Question: We have game records organised as following:

A player is allowed to play the game at different levels and a highscore table is kept to show the . Each game record on the highscore table contains a set of attributes, for example, the player's name, the total score obtained and the level from which the score was obtained. The list of game records is normally sorted from highest to the lowest score, indicating the rank of players from the highest to lowest level.
We have to implement
'''
public GameRecord[] updateGameRecords(GameRecord[] oldRecords, GameRecord newRecord)
'''
in the following way:
1. If there exists a record with same name and same level as newRecord then we update that record if the newRecord has a greater score and we then sort the oldRecords and return it. Otherwise, go to step 2
2. If the number of records with the same level as that of newRecord are less than 10, then we insert the new record in oldRecords and sort it and then return it.Otherwise, go to step 3.
3. If there is any record with poorer score at the same level as newRecord then we replace the record with lowest score of that level , since number of records for a given level cannot exceed 10 and then we sort and return oldRecords.
This have so far been my code:
'''
public GameRecord[] updateGameRecords(GameRecord[] oldRecords, GameRecord newRecord) {
int index = -1, r = 0;
boolean break_loop = false, same_name_level = false;
for (int i = 0; i < oldRecords.length; ++i) {
while (i < oldRecords.length && newRecord.getLevel() < oldRecords[i].getLevel()) {
++i;
continue;
}
while (i < oldRecords.length && i < oldRecords.length && newRecord.getLevel() == oldRecords[i].getLevel()) {
if (r == 0)
index = i;
++r;//r is number of records with same level
if (!break_loop && newRecord.getName().equals(oldRecords[i].getName())) {
same_name_level = true;
break_loop = true;
if (newRecord.getScore() > oldRecords[i].getScore()) {
oldRecords[i].setScore(newRecord.getScore());
}
}
++i;
}
if (break_loop == true)
break;
}
if (break_loop == true) {
Util.sort(oldRecords);
return oldRecords;
}
if (r > 0 && r < 10 && same_name_level == false) {
GameRecord[] temp = oldRecords.clone();
oldRecords = new GameRecord[oldRecords.length + 1];
System.arraycopy(temp, 0, oldRecords, 0, temp.length);
oldRecords[temp.length] = newRecord;
Util.sort(oldRecords);
return oldRecords;
}
if (r == 10) {
if (oldRecords[index + 9].getScore() < newRecord.getScore())
oldRecords[index + 9].setScore(newRecord.getScore());
Util.sort(oldRecords);
return oldRecords;
}
if (r == 0) {
GameRecord[] temp = oldRecords.clone();
oldRecords = new GameRecord[oldRecords.length + 1];
System.arraycopy(temp, 0, oldRecords, 0, temp.length);
oldRecords[temp.length] = newRecord;
Util.sort(oldRecords);
return oldRecords;
} else
return oldRecords;
}
'''
It is working fine but this is linear time complexity code that is it takes O( oldRecords.length ) + function which makes the total running time non-linear.
Can you suggest me a linear time algorithm.
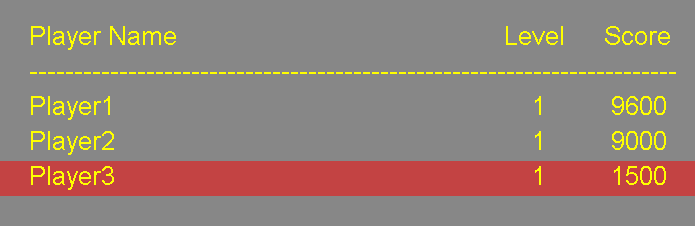
Answer: To maintain a sorted list upon insertion or update of a record, it is not necessary to sort the entire list again; it is sufficient to move this record to the proper place. Moreover, because we never change the level, and only increase the score, we know that this record only moves up.
That is, after you are done inserting or updating the record, I'd invoke the following method:
'''
void moveToProperPlace(GameRecord[] records, int index) {
int newIndex = findCorrectIndex(records, index);
if (newIndex != index) {
GameRecord record = records[index];
System.arrayCopy(records, newIndex, records, newIndex + 1, index - newIndex);
records[newIndex] = record;
}
}
int findCorrectIndex(records, index) {
int i = index;
do {
i--;
} while (i >= 0 && higher(records[index], records[i]);
return i + 1;
}
boolean higher(GameRecord x, GameRecord y) {
return x.getScore() > y.getScore() || (x.getScore() == y.getScore && x.getLevel() > y.getLevel());
}
'''
Since presorted data is quite common, a well designed sort implementation from a standard library may actually fall back to such an insertion sort if it detects that the data is nearly sorted, providing O(n) sort for inputs where only a constant number of elements is in the wrong place, and O(n log n) otherwise. In particular, <URL>.
In any case, unless you have thousands of levels and millions of games to be recorded each second, the difference between an O(n) and O(n log n) is unlikely to have a noticeable effect on the execution time of your program.